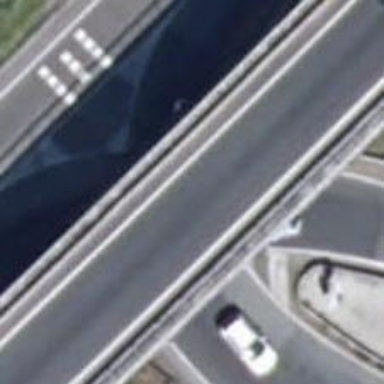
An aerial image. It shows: Motorway link.